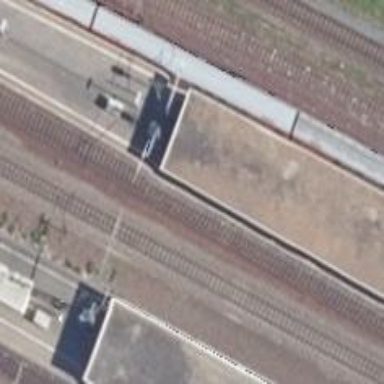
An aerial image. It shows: Close-up of railway platform edge.